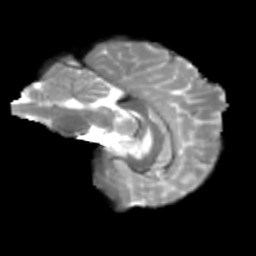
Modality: T2w
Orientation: sagittal
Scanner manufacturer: siemens
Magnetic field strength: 3 T
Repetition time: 4 s
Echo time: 0.0594 s